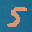
Label: 5